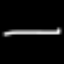
Label: line